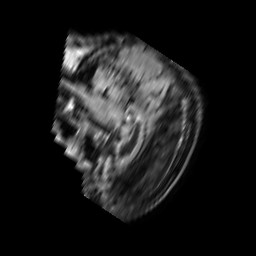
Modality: FLAIR
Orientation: sagittal
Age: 58
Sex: male
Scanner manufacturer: philips
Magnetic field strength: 1.5 T
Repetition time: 6 s
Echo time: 0.12 s